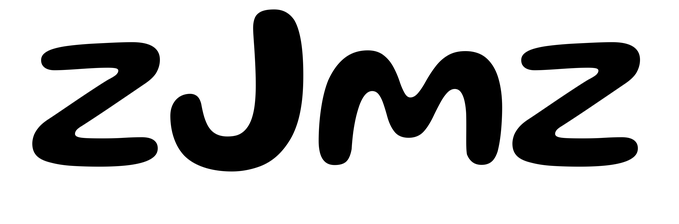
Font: Gluten_Medium